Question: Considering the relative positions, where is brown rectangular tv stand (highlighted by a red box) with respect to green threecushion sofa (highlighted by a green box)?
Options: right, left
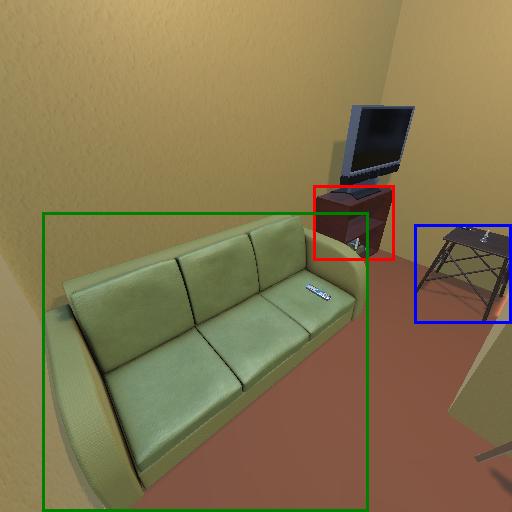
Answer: right